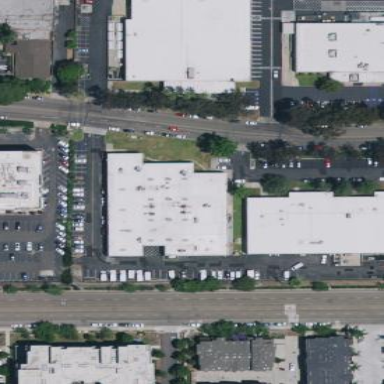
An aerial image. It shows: Industrial building.